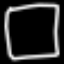
Label: square